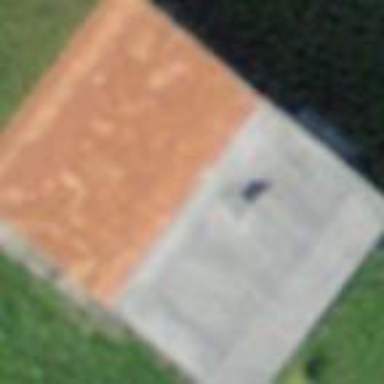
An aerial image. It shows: Cabin.